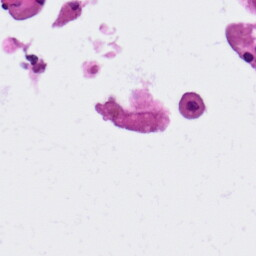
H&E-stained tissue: Lung